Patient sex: F
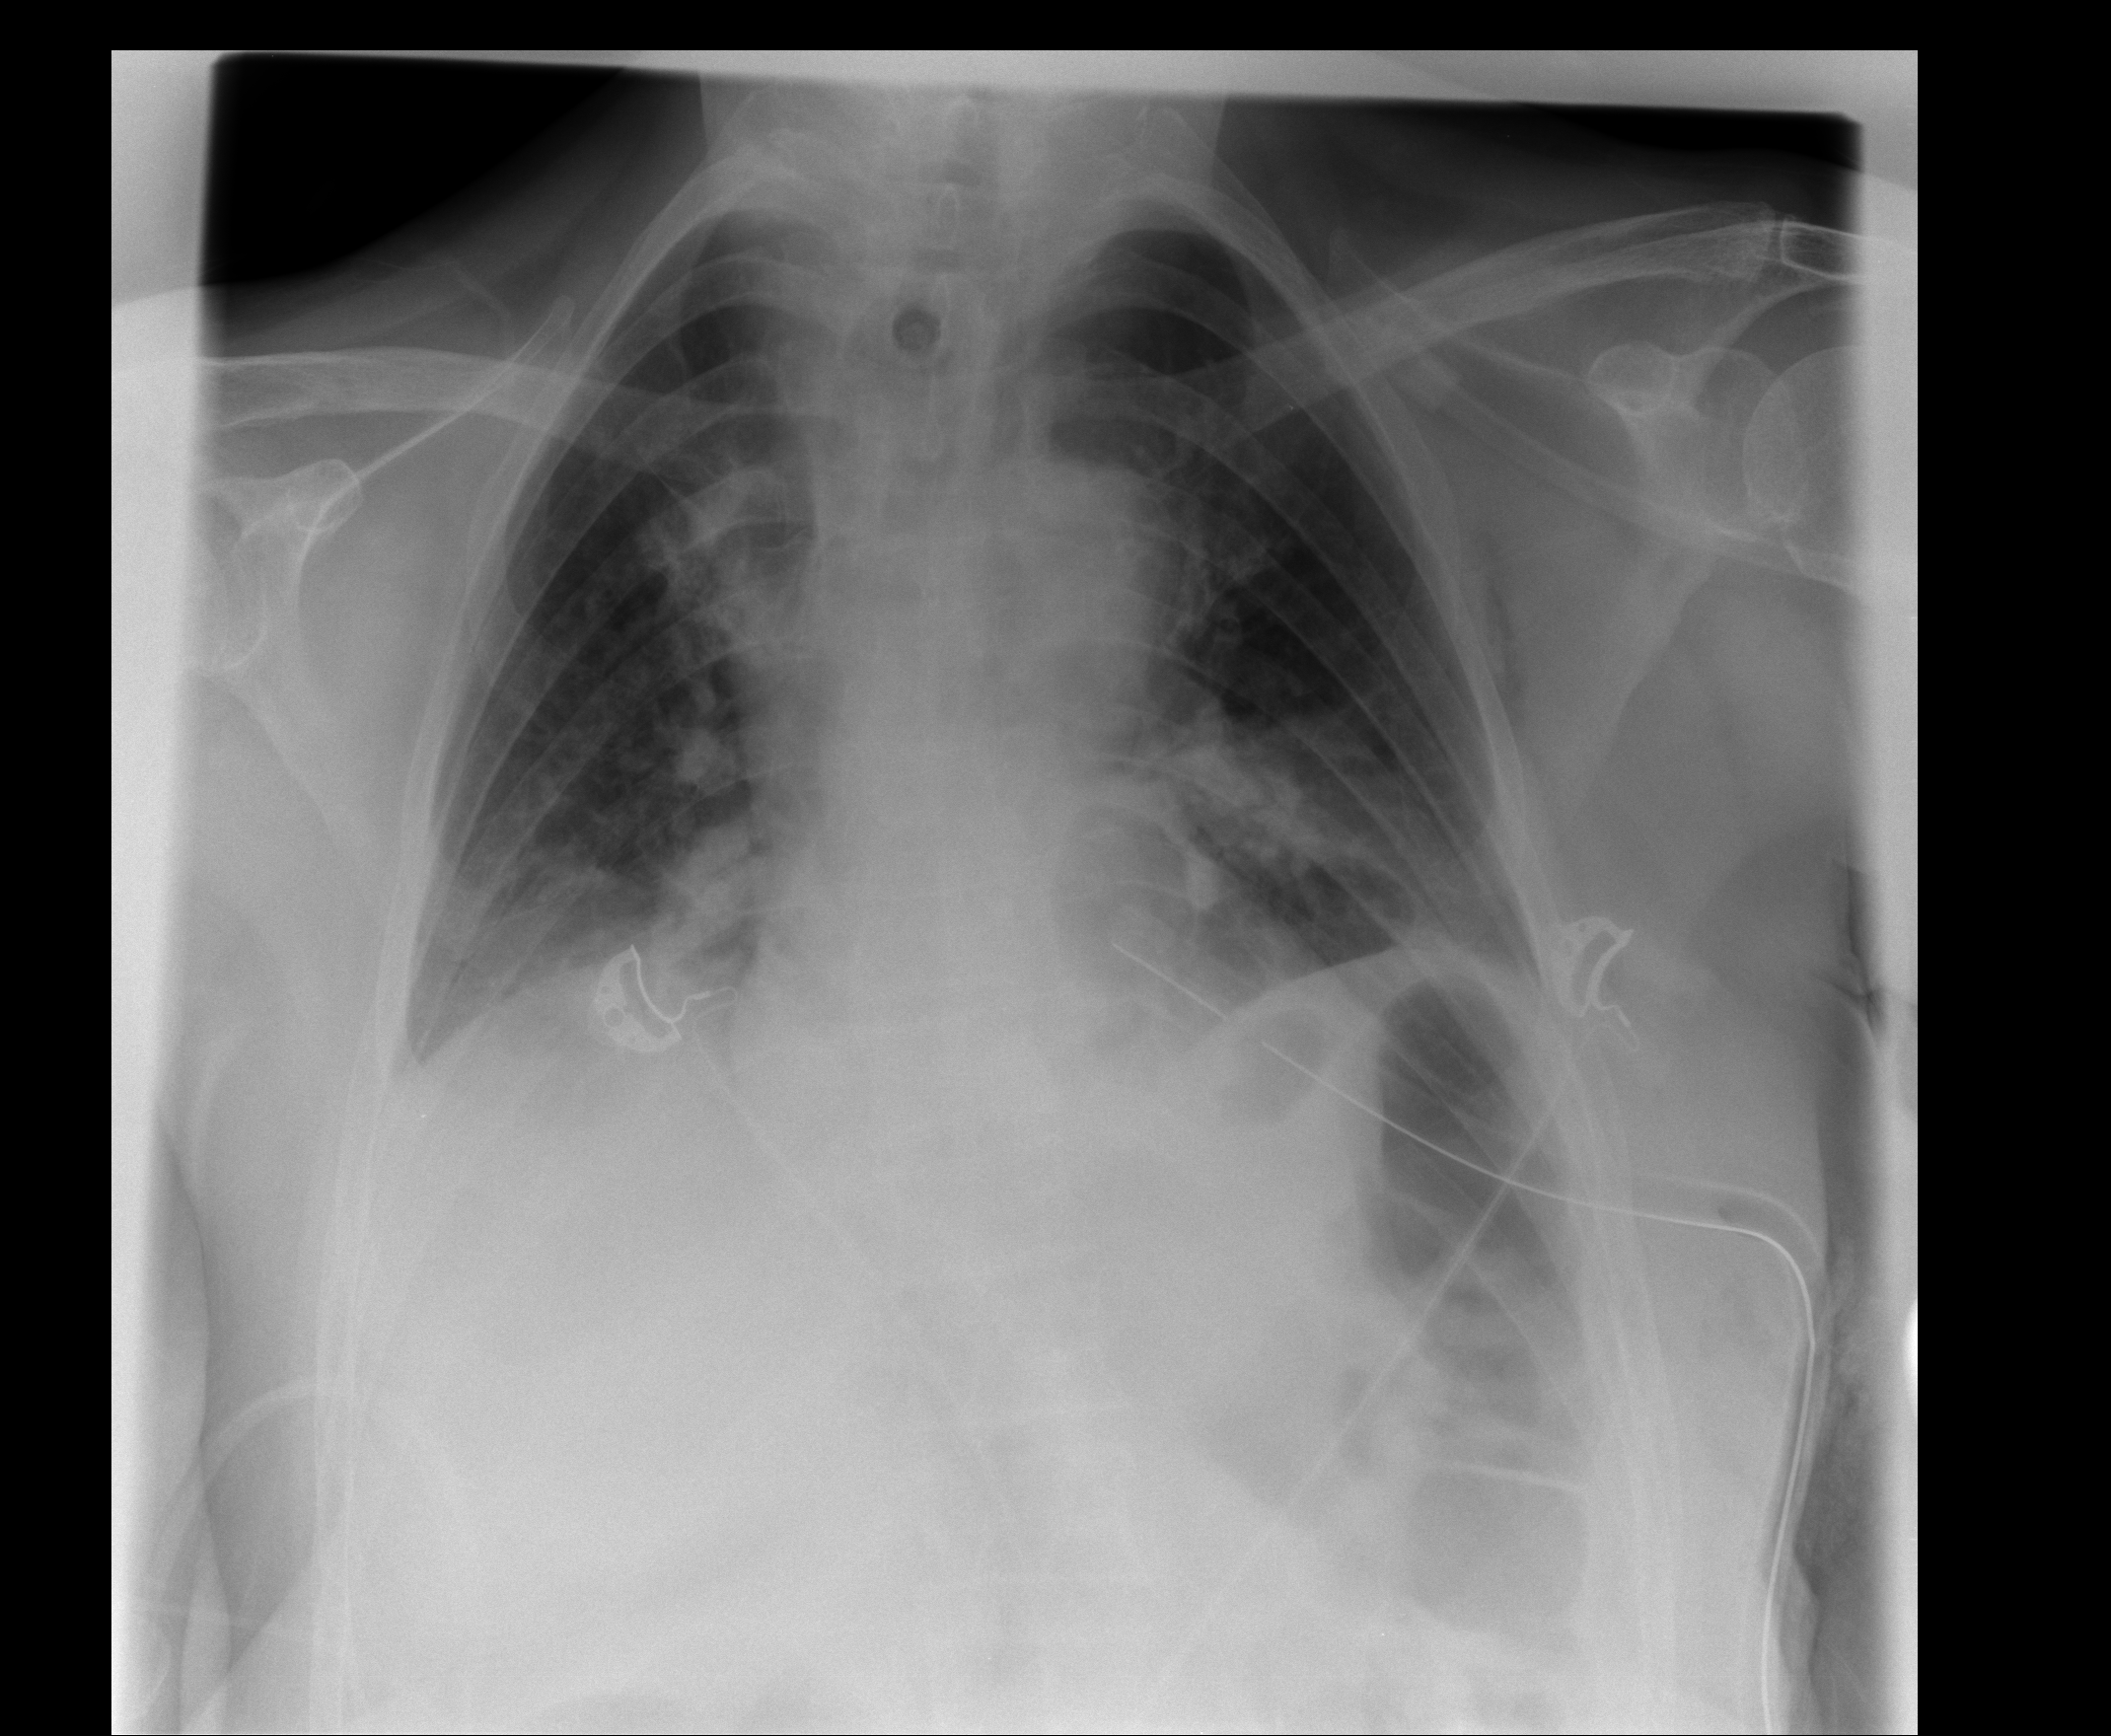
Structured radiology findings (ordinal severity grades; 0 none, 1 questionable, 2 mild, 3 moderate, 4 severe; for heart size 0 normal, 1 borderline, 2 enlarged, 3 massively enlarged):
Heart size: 0
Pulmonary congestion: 1
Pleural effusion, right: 2
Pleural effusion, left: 0
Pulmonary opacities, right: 0
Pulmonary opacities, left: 0
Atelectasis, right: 0
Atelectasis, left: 0